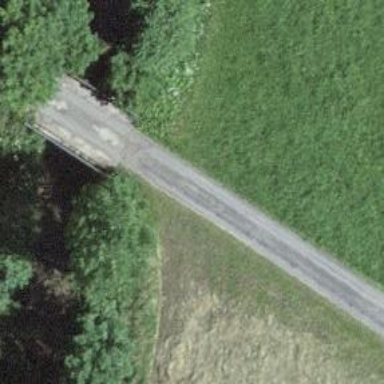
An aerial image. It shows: Track road on bridge with grade 1 tracktype.